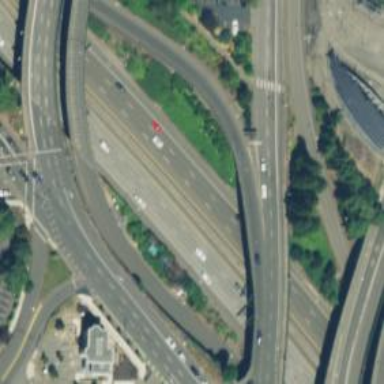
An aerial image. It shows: Bridge over motorway_link.